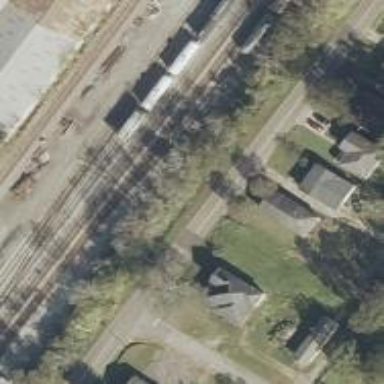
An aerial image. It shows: Railway siding with rails.